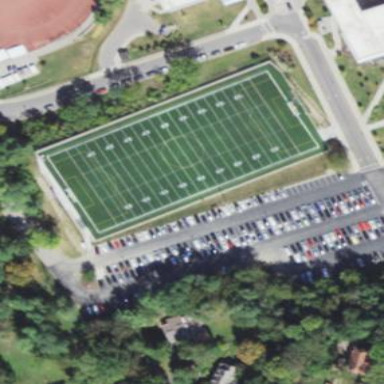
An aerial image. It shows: Pitch for American football with artificial turf surface.